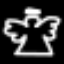
Label: angel